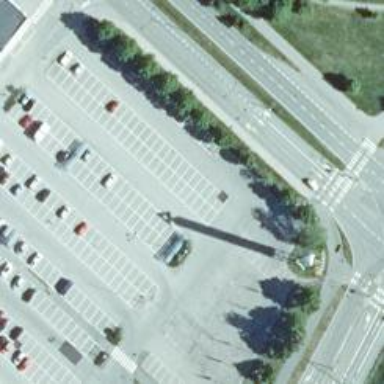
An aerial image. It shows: Trolley bay.